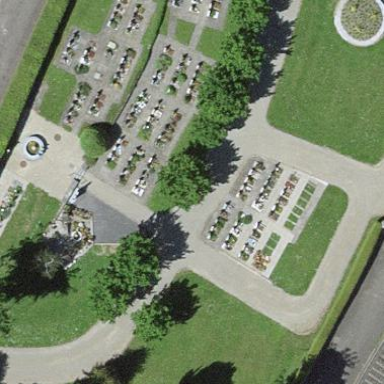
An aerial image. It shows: Cemetery.